Question: I've a very simple problem with related tables in CakePhp. I've got two tables with a many to many through relationship.
I simply want to display the name of the related object, not it's id.
My interface made by the console is exactly the same as this one:
I found the recursion parameter in the <URL>, I found many related questions on StackOverflow, and yet still failed.
Here is the Controller:
'''
/**
* view method
*
* @throws NotFoundException
* @param string $id
* @return void
*/
public function view($id = null) {
$this->Application->id = $id;
if (!$this->Application->exists()) {
throw new NotFoundException(__('Invalid application'));
}
$this->set('application', $this->Application->read(null, $id));
}
'''
Here is the view.
'''
<div class="related">
<h3><?php echo __('Related Application Memberships'); ?></h3>
<?php if (!empty($application['ApplicationMembership'])): ?>
<table cellpadding = "0" cellspacing = "0">
<tr>
<th><?php echo __('Id'); ?></th>
<th><?php echo __('Chantier Id'); ?></th>
<th><?php echo __('Application Id'); ?></th>
<th><?php echo __('Ponderation'); ?></th>
<th class="actions"><?php echo __('Actions'); ?></th>
</tr>
<?php
$i = 0;
foreach ($application['ApplicationMembership'] as $applicationMembership): ?>
<tr>
<td><?php echo $applicationMembership['id']; ?></td>
<td><?php echo $applicationMembership['chantier_id']; ?></td>
<td><?php echo $applicationMembership['application_id']; ?></td>
<td><?php echo $applicationMembership['ponderation']; ?></td>
<td class="actions">
<?php echo $this->Html->link(__('View'), array('controller' => 'application_memberships', 'action' => 'view', $applicationMembership['id'])); ?>
<?php echo $this->Html->link(__('Edit'), array('controller' => 'application_memberships', 'action' => 'edit', $applicationMembership['id'])); ?>
<?php echo $this->Form->postLink(__('Delete'), array('controller' => 'application_memberships', 'action' => 'delete', $applicationMembership['id']), null, __('Are you sure you want to delete # %s?', $applicationMembership['id'])); ?>
</td>
</tr>
<?php endforeach; ?>
</table>
'''
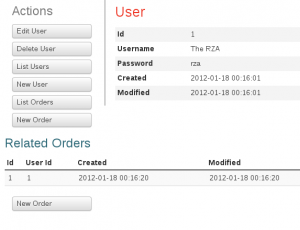
Answer: Use CakePHP's <URL>. There are tutorials/explanations EVERYWHERE including at least 500 or so I've written myself here on StackOverflow.
Basically, CakePHP's Containable Behavior lets you pick and choose anything/everything you want returned in the data, as long as the associations are set up correctly.
Read about Containable, and try it. If it still doesn't work, post that as a "Can't get containable to work in CakePHP" question (or something like that)